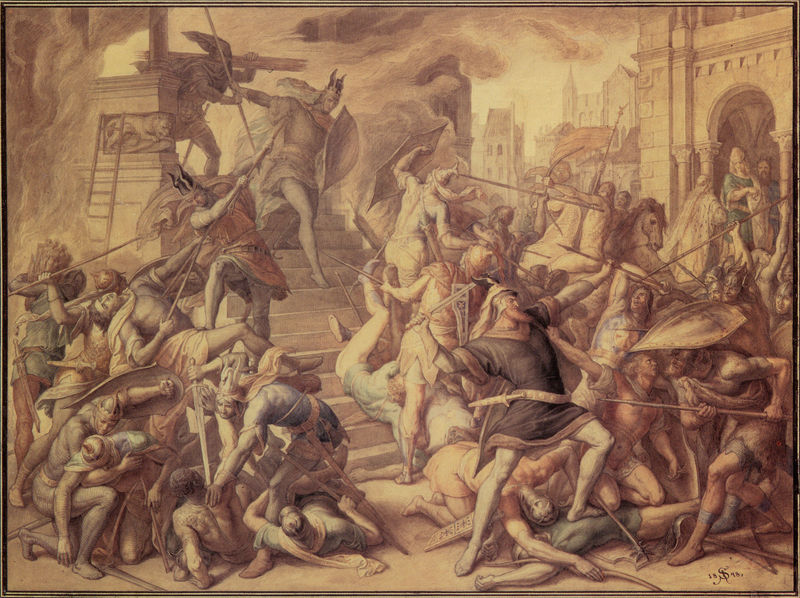
Titel: Der Kampf an der Stiege
Künstler: Julius Schnorr von Carolsfeld
Standort: München
Institution: Bayerische Verwaltung der staatlichen Schlösser, Gärten und Seen
Schlagwörter: blau, dunkel, feuer, gemälde, held, himmel, kampf, körper, mann, nackt, weiß, wolken, aquarell, frauen, grün, menschen, ocker, stadt, braun, frankreich, frau, hell, licht, männer, säulen, zeichnung, gebäude, gürtel, haus, rot, schloss, beige, leute, alt, bart, architektur, sockel, stein, tod, tot, signatur, häuser, qualm, rauch, gewänder, klassizismus, krone, pferd, pferde, reiter, beine, mähne, bein, bogen, fassade, zuschauer, fahne, sigantur, rundbogen, romantik, angst, brand, gewalt, krieg, leiter, schlacht, treppe, treppen, könig, lanze, soldaten, muskeln, stufe, stufen, nazarener, fallen, tor, strümpfe, schild, arkade, antike, fuss, burg, sprossen, flammen, nakt, sex, viele, stich, schilder, schwert, schwerter, streit, waffen, leichen, tote, verletzte, tumult, helm, orgie, ritter, kämpfen, schimmel, sieg, kapitelle, rom, diagonal, sims, helme, gesims, leichnam, wunden, götter, leiden, dolch, mittelalter, krieger, lanzen, nibelungen, siegfried, kulisse, tempel, löwe, speer, speere, fresko, töten, verletzung, flügelhelm, schlagen, pfeil, schimmern, erdolchen, ermorden, erstechen, feuersbrunst, schilde, troja, rauchwolken, signierung, brunst, plünderung, köfper, carolsfeld, belagerung, hagen, hunnen, schlachtgetümmel, abenteuer, heros, saage, getötete, brunhild, krimhild, niedermetzeln, waffenleiter, kmapf, feuser, 'wolken